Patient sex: M
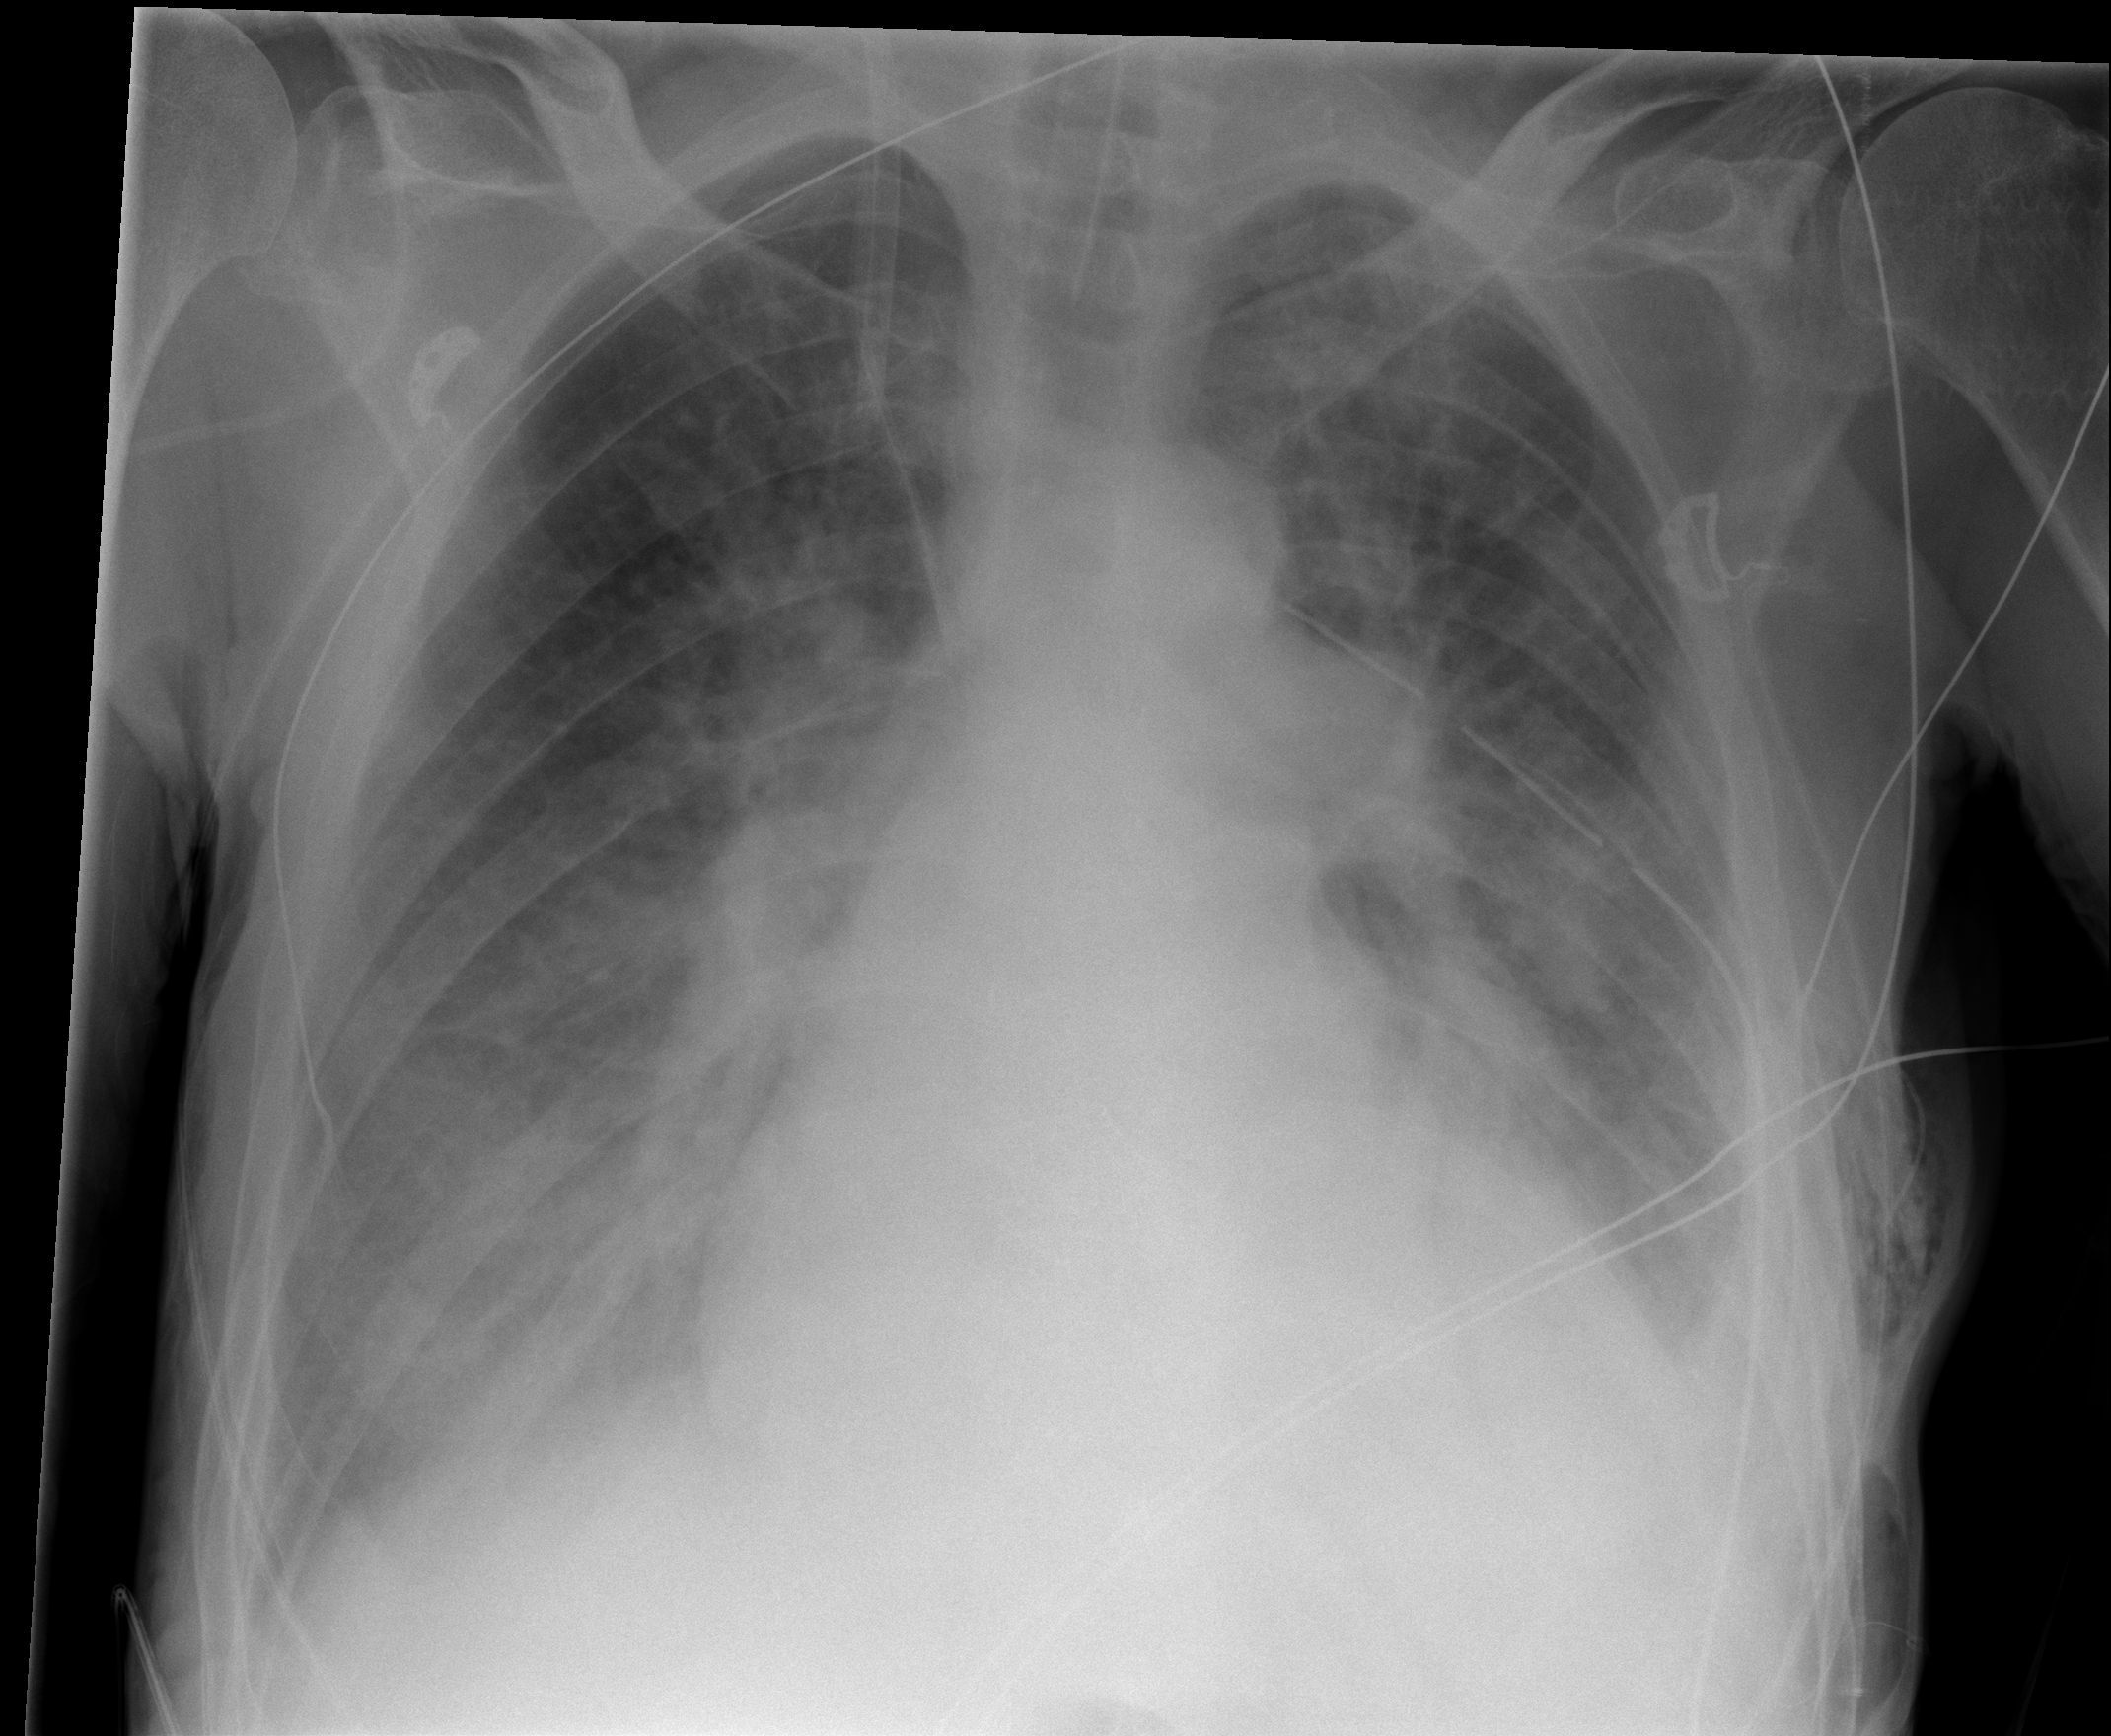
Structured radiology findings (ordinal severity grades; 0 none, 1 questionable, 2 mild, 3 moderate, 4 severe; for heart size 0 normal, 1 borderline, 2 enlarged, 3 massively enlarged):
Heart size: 2
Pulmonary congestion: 2
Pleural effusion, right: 2
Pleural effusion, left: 2
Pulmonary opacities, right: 2
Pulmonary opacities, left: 1
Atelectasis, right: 2
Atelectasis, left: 2